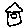
Label: house